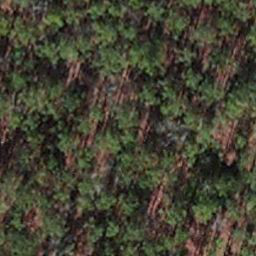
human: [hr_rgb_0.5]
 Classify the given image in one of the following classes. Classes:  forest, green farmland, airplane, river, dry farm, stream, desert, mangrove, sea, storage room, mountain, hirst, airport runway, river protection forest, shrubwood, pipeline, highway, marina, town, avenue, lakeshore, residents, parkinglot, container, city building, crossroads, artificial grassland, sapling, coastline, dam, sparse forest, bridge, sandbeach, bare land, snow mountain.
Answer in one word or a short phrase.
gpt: sapling